Question: I try to write an application that insert record into mongodb.
First look at my test:
'''
test('Password test failed, not strong enough.', () {
Account.create({'name': 'eric', 'email': 'koston@mail.com', 'password': 'Test'})
.catchError((err) {
expect(err, throwsA(new isInstanceOf<DuplicateError>()));
});
});
'''
This test should be failed, because the password is not strong enough. And the code, that try to insert record.
'''
static Future<String> create(Map account) {
var completer = new Completer();
String hashed_password;
var self = new Account();
if(self._signUpKeys.length != account.length) {
return completer.completeError(new LengthError(I18n.instance.getTextByMap('TEXT1')));
}
for(var singUpKey in self._signUpKeys) {
if (!account.containsKey(singUpKey)) {
return completer.completeError(new ArgumentError(I18n.instance.getTextByMap('TEXT1')));
}
}
// Try to find duplication
Future.wait([findAccountByField('name', account['name']),
findAccountByField('email', account['email'])])
.then((Iterable<Map<String, String>> lists) {
// Check of any duplications
lists.forEach((value){
value.forEach((String key, String value) {
switch(key) {
case('name'):
return completer.completeError(new DuplicateError(
I18n.instance.getTextWithMarker('TEXT2', {'&1': value})));
case('email'):
return completer.completeError(new DuplicateError(
I18n.instance.getTextWithMarker('TEXT3', {'&1': value})));
}
});
hashed_password = Account.generateHashPassword(account['password']);
self._insert(self._fillDbFields(name: account['name'], email: account['email'], hashed_password: hashed_password,
created_at: new DateTime.now(), activated: false))
.then((result) => completer.complete(result));
});
})
.catchError((err) {
completer.completeError(err);
});
return completer.future;
'''
}
this allocation will thrown an error, because the password is not according to security requirement.
'''
hashed_password = Account.generateHashPassword(account['password']);
'''
and this part should catch error and complete it.
'''
.catchError((err) {
completer.completeError(err);
});
'''
but in the test, I've got NoSuchMethodError. Why here, the error object is not pass over to test? What i do here wrong?
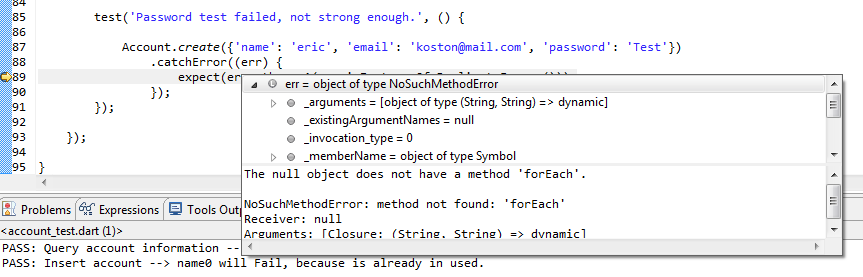
Answer: I think you should check what value lists has here
'''
Future.wait([findAccountByField('name', account['name']),
findAccountByField('email', account['email'])])
.then((Iterable<Map<String, String>> lists) {
'''
if it is 'null' you can't call 'forEach' on it